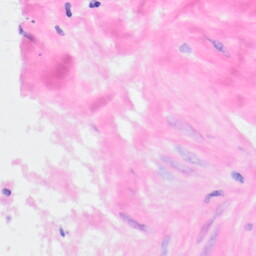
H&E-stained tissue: Kidney